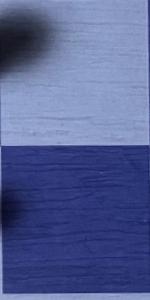
Label: Empty